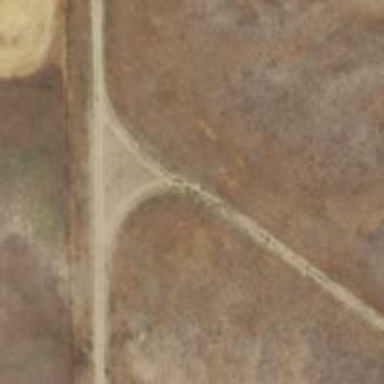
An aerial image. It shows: Road leading to wind farm area designated for service vehicles.